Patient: sex M, age 47
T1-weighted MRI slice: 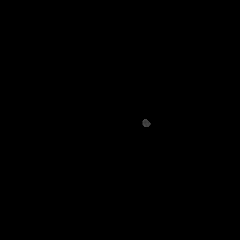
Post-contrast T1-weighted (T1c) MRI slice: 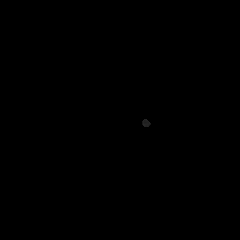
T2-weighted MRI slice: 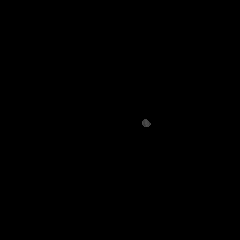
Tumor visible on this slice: no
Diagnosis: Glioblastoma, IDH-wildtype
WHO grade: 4